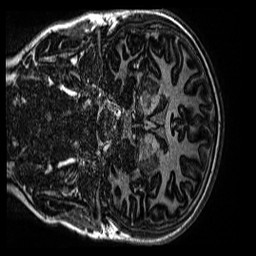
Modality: MP2RAGE
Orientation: coronal
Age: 12
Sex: male
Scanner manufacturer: siemens
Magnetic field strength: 3 T
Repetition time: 4 s
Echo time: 0.00299 s